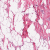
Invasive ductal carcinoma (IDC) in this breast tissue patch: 0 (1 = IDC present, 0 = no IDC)